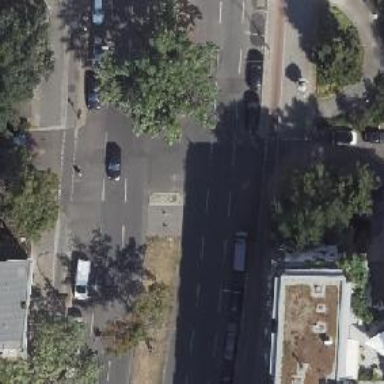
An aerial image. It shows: Traffic island located on footway.